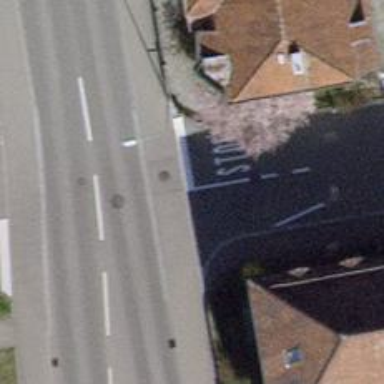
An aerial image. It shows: Stop road.